三年级 · 组合数学

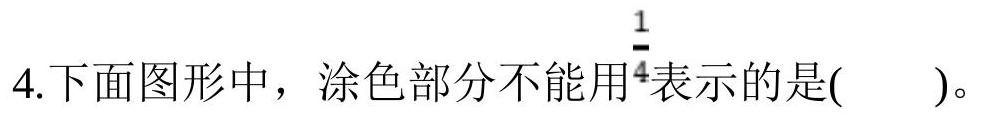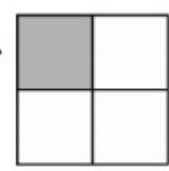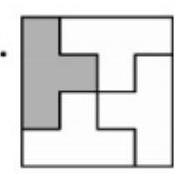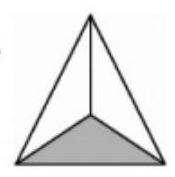
A.

B.

C.

答案: C